Question: I've started to receive crash logs through crashlytics after updating Facebook SDK from 3.5.3 to 3.9 in my app about an EXEC_BAD_ACCESS crash in FBAccessTokenData.m line 126
The crash doesn't reference the part in my app where this is getting called, unfortunately, and I've been unable to reproduce it, so I can't pinpoint where exactly in my app is causing this.
If is of any use, all crashes have been in iPhones running iOs 7.
Crash Log:

line 126:
'''
if (accessToken == nil || [accessToken stringByTrimmingCharactersInSet:
[NSCharacterSet whitespaceCharacterSet]].length == 0) {
'''
in
'''
+ (FBAccessTokenData *) createTokenFromString:(NSString *)accessToken
permissions:(NSArray *)permissions
expirationDate:(NSDate *)expirationDate
loginType:(FBSessionLoginType)loginType
refreshDate:(NSDate *)refreshDate
permissionsRefreshDate:(NSDate *)permissionsRefreshDate
{
if (accessToken == nil || [accessToken stringByTrimmingCharactersInSet:
[NSCharacterSet whitespaceCharacterSet]].length == 0) {
return nil;
}
if (expirationDate == nil) {
expirationDate = [NSDate distantFuture];
}
if (refreshDate == nil) {
refreshDate = [NSDate date];
}
if (permissionsRefreshDate == nil) {
permissionsRefreshDate = [NSDate distantPast];
}
FBAccessTokenData* fbAccessToken = [[FBAccessTokenData alloc] initWithToken:accessToken
permissions:permissions
expirationDate:expirationDate
loginType:loginType
refreshDate:refreshDate
permissionsRefreshDate:permissionsRefreshDate];
return [fbAccessToken autorelease];
}
'''
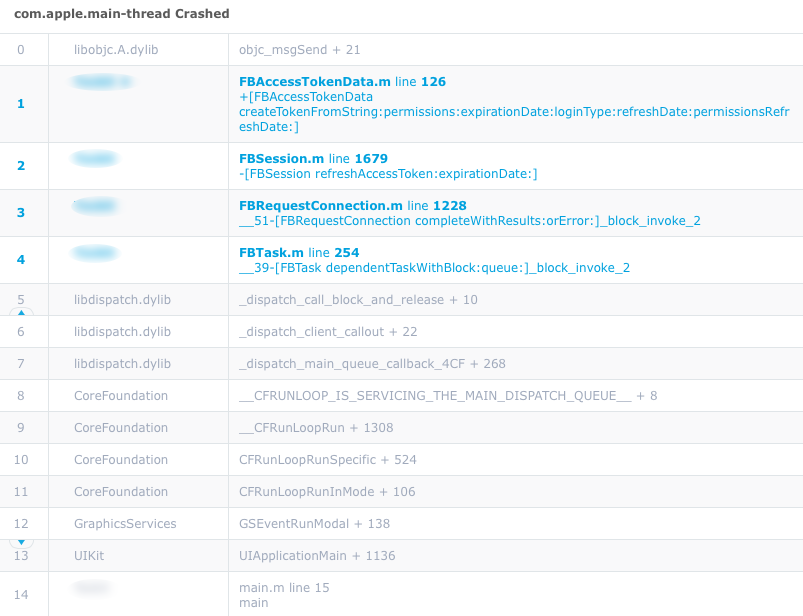
Answer: We've looked in to this issue and it appears to be a bug in the Facebook iOS SDK.
Reverting the pod by using the following podspec line has stopped us seeing this.
'''
pod 'Facebook-iOS-SDK', '~>3.8.0'
'''